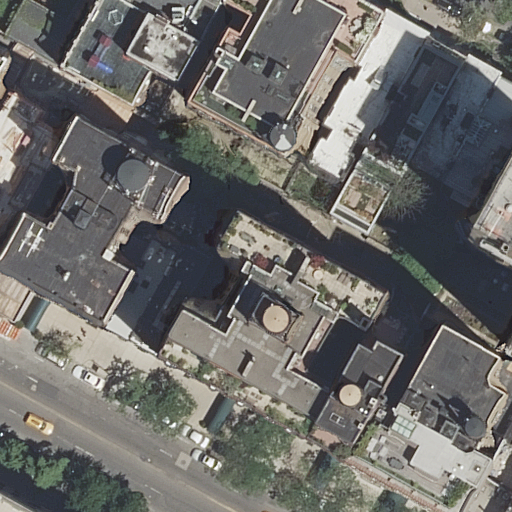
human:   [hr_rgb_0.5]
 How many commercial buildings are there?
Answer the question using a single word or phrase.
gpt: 0

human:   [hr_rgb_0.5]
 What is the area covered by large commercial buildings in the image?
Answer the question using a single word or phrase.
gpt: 0m2

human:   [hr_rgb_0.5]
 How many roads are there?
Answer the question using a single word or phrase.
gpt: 2

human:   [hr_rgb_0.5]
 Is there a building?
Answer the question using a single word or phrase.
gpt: yes

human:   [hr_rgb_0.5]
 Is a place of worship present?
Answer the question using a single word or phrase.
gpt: yes

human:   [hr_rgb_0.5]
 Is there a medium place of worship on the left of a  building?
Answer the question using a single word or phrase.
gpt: yes

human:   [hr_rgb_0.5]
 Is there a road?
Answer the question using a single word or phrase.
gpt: yes

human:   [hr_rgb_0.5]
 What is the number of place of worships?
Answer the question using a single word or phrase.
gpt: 1

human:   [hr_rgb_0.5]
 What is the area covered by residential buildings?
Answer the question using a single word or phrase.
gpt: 5217m2

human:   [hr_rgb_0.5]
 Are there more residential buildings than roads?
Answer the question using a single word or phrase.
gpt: yes

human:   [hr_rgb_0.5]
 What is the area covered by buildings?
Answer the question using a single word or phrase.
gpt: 5641m2

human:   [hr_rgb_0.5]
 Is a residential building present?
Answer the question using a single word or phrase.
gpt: yes

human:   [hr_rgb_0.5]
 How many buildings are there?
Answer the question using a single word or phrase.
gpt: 20

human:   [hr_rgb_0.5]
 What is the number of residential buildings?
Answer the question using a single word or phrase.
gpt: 19

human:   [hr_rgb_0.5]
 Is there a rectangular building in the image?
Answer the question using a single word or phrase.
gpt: yes

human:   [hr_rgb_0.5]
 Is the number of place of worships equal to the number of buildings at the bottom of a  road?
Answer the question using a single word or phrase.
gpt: no

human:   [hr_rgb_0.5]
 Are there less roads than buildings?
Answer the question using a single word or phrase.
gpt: yes

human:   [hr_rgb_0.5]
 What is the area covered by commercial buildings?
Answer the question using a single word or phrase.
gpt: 0m2

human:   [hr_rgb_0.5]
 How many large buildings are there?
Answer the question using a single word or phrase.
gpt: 4

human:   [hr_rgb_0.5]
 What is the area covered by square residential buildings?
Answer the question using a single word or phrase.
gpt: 0m2

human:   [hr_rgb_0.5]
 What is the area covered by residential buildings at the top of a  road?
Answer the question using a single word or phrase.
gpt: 4238m2

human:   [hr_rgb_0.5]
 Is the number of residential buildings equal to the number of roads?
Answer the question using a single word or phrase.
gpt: no

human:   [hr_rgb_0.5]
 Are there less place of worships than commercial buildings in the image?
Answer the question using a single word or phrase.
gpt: no

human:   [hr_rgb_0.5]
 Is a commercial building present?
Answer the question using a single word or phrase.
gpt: no

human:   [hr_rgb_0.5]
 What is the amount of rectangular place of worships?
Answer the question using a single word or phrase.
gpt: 0

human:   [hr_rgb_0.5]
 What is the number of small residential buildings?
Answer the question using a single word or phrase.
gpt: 6

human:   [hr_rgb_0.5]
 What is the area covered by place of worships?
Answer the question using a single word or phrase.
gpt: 423m2

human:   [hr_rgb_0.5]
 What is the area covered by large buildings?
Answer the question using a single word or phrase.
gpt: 3036m2

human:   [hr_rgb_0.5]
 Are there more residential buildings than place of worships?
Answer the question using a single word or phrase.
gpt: yes

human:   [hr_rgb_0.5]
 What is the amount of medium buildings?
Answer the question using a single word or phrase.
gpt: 10

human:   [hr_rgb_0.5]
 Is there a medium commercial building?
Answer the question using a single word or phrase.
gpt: no

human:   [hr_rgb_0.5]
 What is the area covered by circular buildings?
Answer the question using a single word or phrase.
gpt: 0m2

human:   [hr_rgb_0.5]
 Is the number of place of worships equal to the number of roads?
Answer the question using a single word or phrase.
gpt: no

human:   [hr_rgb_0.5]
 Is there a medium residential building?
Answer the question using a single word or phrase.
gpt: yes

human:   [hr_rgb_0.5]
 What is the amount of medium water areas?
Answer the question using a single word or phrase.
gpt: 0

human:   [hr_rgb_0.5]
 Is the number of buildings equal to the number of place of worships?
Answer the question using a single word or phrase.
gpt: no

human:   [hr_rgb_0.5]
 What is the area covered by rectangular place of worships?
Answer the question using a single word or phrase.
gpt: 0m2

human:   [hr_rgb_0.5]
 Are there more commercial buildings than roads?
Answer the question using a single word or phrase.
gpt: no

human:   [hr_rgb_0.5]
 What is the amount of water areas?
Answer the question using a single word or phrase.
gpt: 0

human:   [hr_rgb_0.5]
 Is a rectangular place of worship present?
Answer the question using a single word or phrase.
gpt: no

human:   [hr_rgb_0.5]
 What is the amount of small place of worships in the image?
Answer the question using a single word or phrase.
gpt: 0

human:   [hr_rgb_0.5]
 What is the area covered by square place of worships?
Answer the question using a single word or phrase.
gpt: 0m2

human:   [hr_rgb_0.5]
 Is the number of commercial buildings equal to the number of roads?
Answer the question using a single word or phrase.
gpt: no

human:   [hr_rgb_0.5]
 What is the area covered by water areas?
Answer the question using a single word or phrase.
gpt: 0m2

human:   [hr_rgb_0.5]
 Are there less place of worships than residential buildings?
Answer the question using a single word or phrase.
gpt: yes

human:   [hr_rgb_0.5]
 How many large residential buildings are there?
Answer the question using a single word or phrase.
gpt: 4

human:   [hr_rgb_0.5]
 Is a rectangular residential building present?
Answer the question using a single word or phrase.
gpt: yes

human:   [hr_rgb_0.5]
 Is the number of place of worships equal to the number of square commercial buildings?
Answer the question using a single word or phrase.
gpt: no

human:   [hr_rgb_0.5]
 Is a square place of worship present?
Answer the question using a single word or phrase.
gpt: no

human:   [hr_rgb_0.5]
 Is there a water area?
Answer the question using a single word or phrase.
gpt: no

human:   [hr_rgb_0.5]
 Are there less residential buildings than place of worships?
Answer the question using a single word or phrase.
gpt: no

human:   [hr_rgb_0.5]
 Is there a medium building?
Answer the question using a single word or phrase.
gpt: yes

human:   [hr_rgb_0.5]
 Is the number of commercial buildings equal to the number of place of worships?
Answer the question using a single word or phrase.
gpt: no

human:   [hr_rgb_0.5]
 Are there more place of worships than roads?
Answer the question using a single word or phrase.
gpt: no

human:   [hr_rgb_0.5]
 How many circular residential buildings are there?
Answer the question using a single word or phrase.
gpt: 0

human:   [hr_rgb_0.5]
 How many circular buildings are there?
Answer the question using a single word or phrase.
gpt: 0

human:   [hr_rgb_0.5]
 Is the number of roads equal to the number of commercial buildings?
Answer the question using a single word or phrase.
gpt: no

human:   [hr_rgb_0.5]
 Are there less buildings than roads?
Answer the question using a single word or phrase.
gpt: no

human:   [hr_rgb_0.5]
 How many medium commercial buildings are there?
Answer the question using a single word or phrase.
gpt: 0

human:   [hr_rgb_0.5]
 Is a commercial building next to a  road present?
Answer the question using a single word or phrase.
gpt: no

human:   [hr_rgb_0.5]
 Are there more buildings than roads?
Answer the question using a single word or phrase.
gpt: yes

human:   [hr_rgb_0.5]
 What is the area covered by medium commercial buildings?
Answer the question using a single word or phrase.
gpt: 0m2

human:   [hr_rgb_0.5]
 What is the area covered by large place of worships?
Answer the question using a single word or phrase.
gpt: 0m2

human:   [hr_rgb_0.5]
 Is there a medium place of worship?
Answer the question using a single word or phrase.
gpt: yes